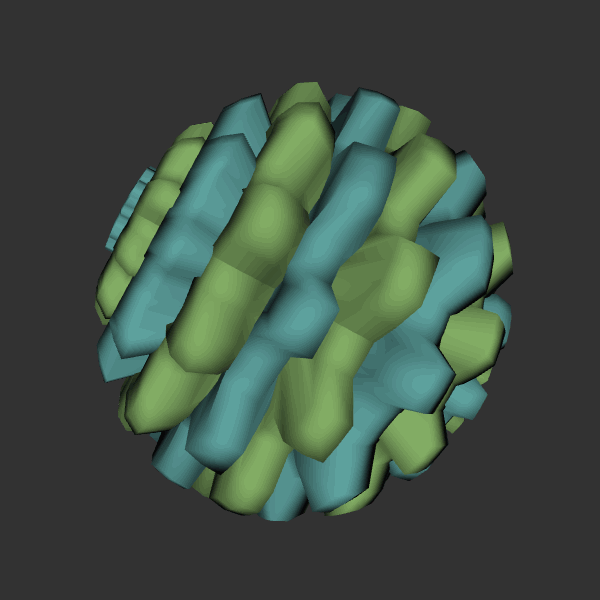
Background: dark